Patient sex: M
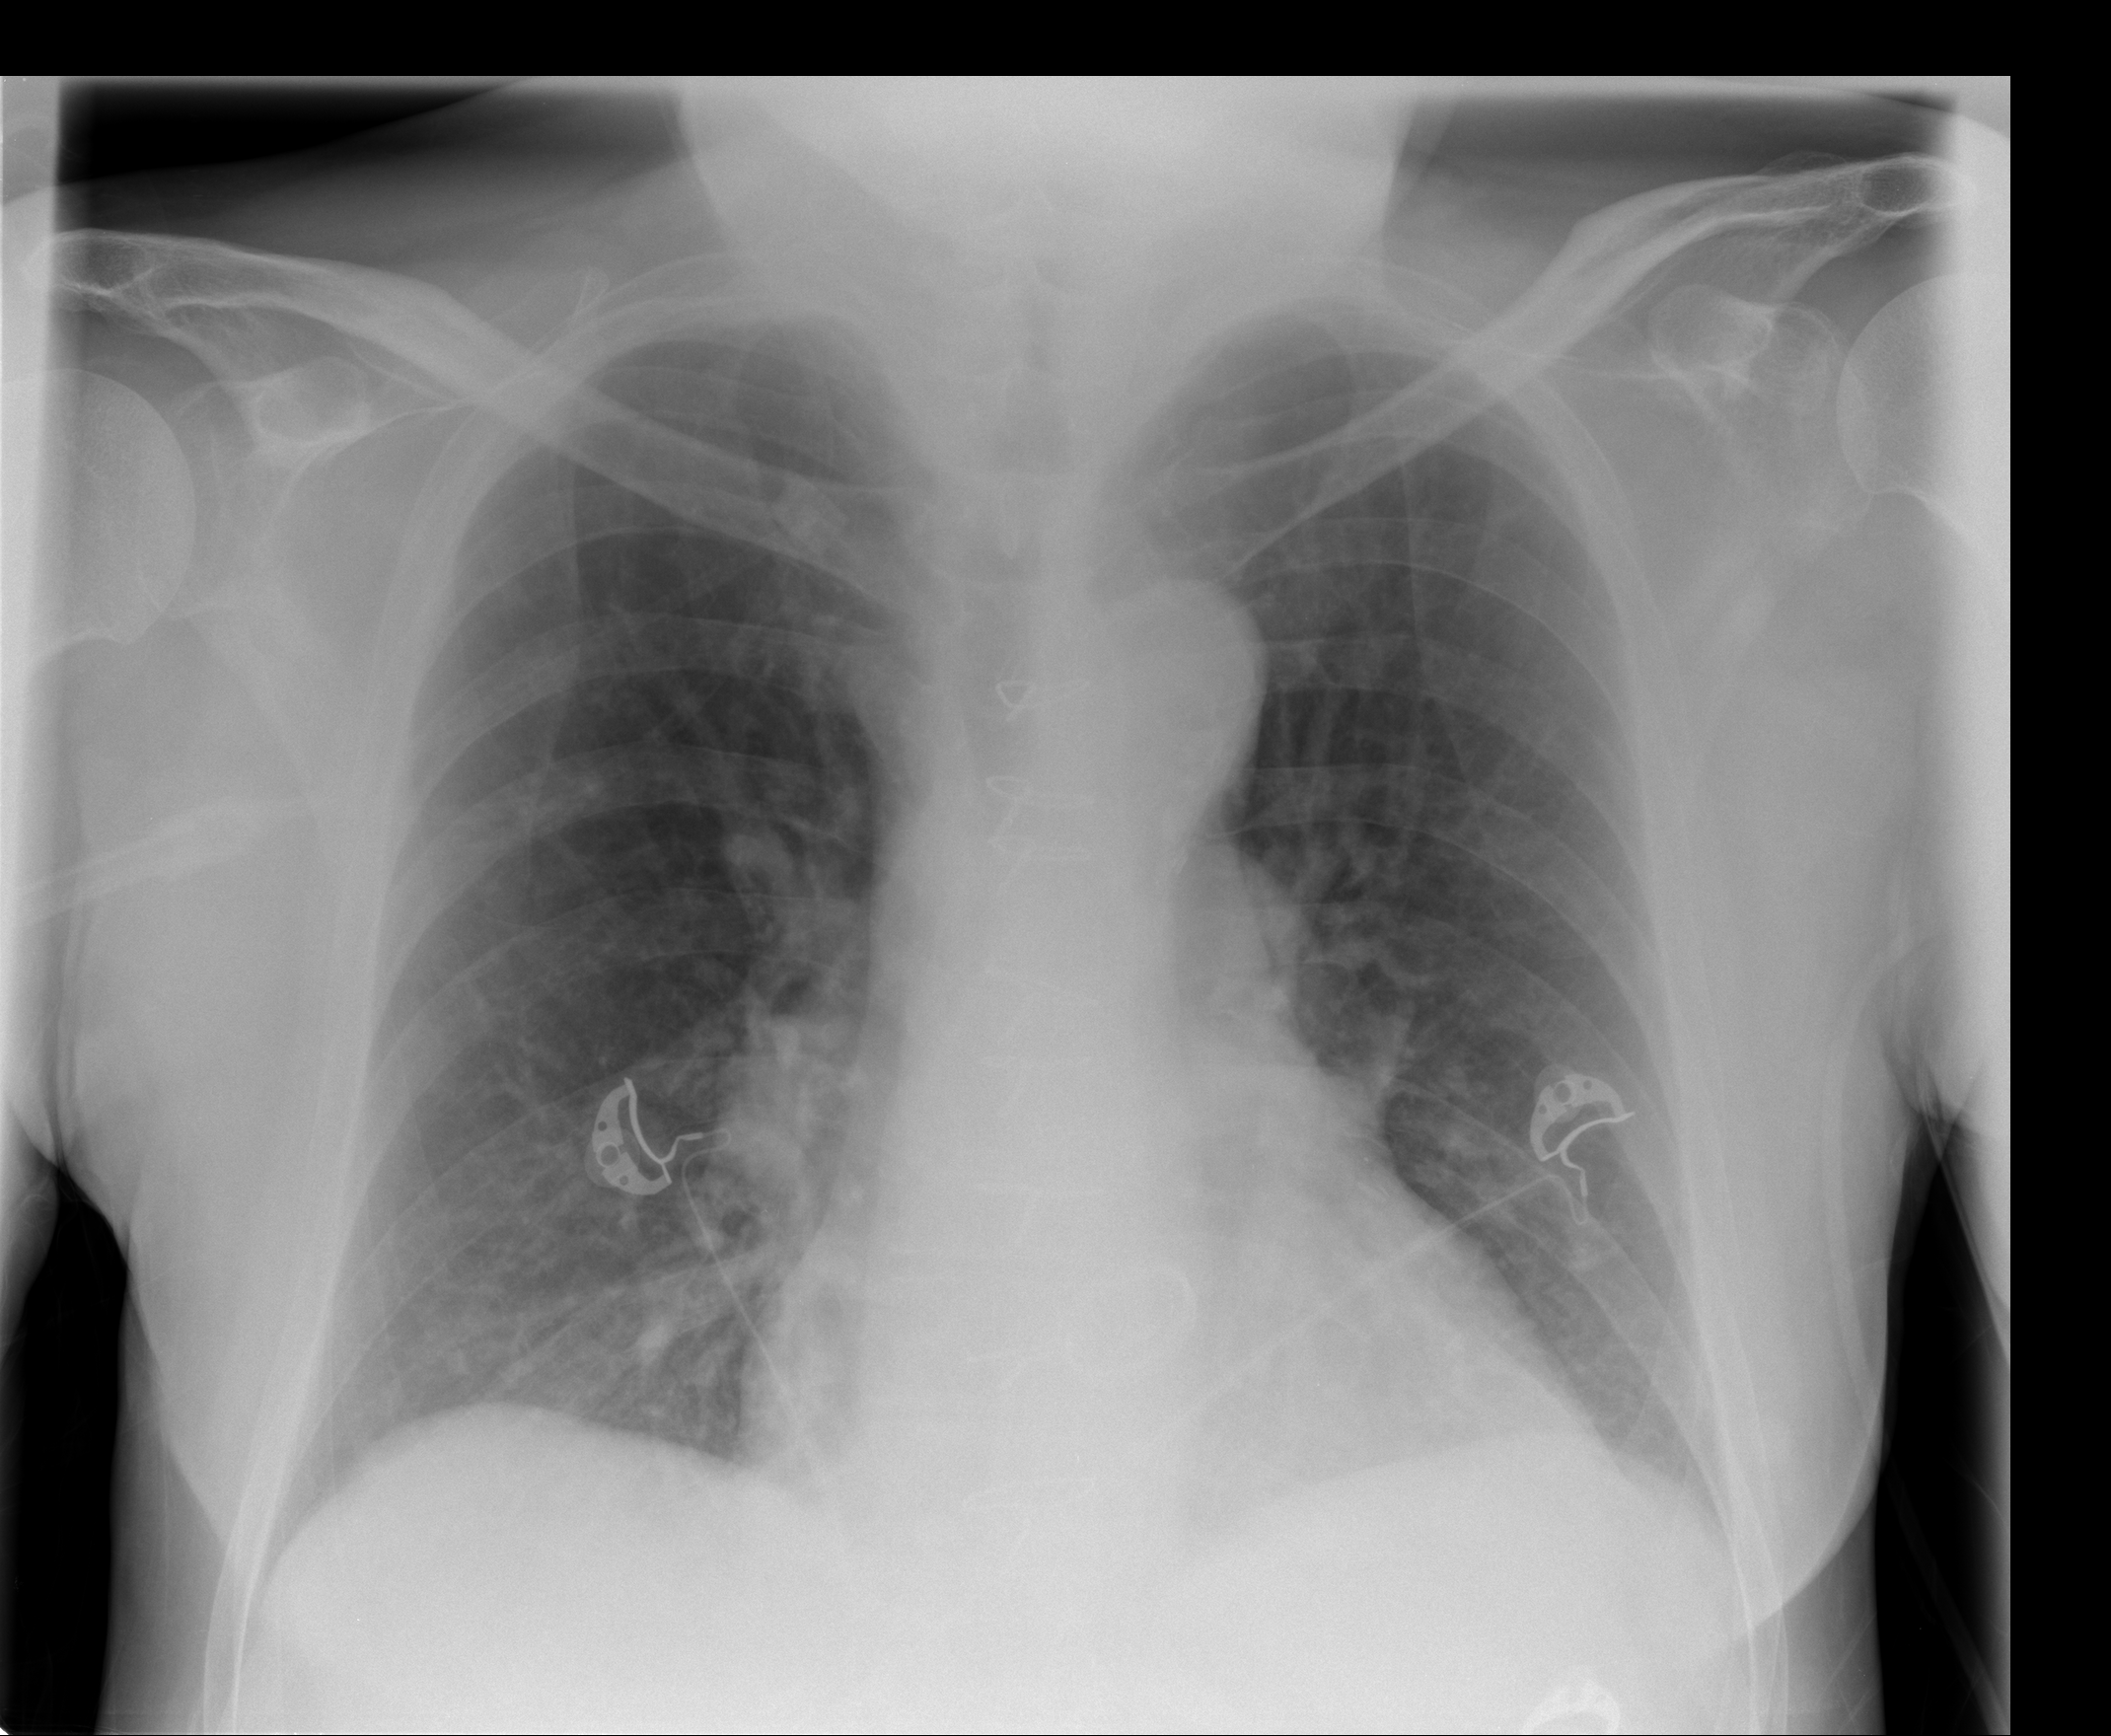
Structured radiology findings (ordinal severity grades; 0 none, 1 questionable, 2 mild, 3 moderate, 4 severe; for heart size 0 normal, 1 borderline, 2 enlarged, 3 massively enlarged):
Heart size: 0
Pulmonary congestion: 0
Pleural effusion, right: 0
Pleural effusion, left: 2
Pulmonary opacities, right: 2
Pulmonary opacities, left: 0
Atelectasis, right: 2
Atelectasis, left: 0